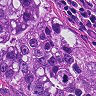
Metastatic tissue present: yes